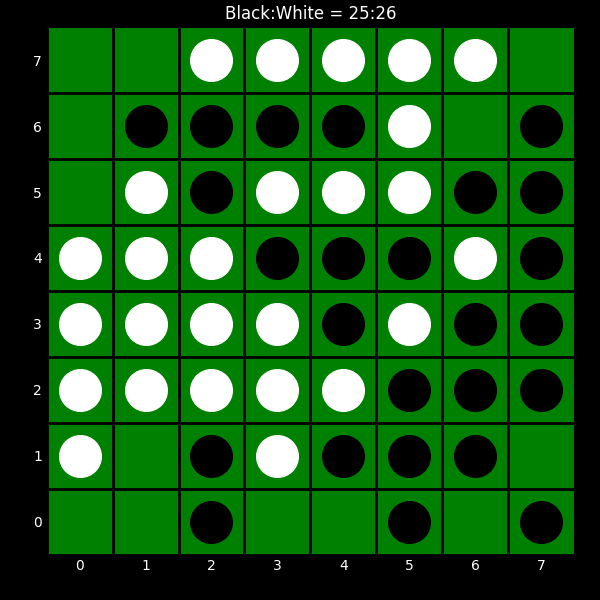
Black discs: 25
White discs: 26